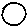
Label: circle